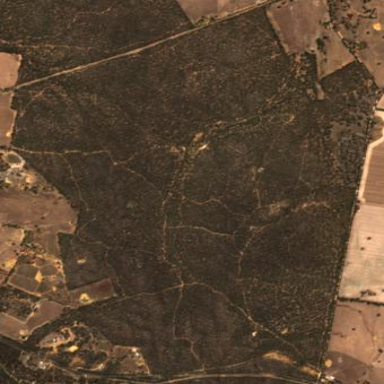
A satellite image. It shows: Eucalypt woodland within forest area.